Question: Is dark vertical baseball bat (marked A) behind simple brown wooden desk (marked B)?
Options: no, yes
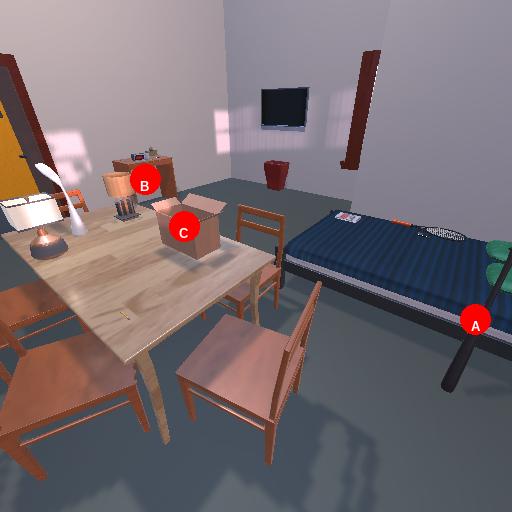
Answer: no